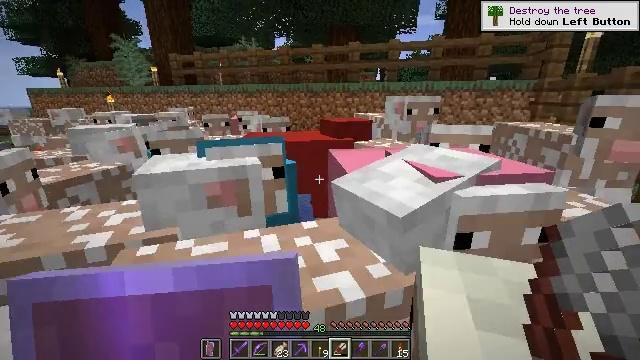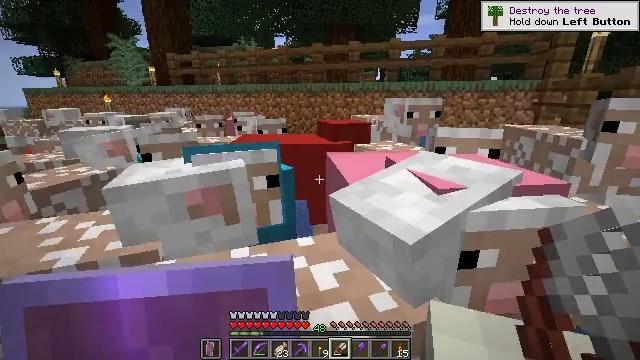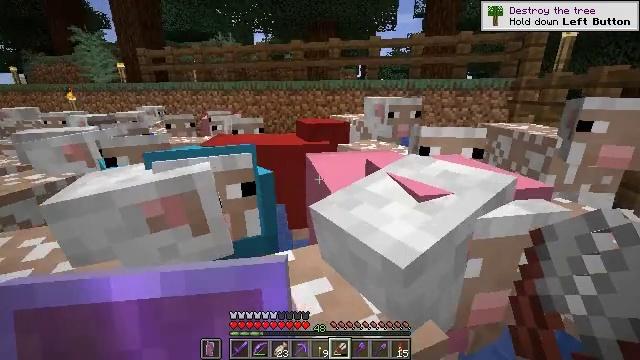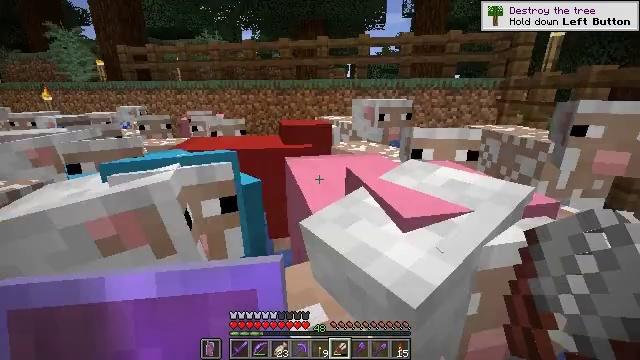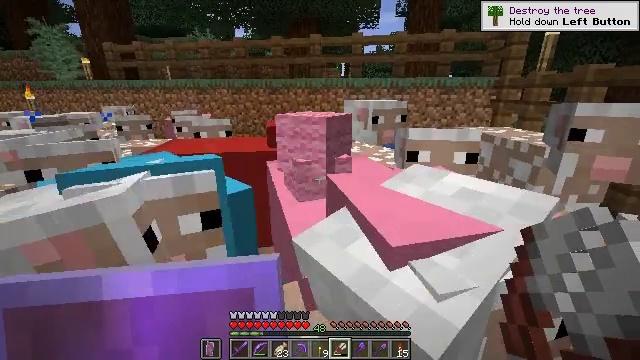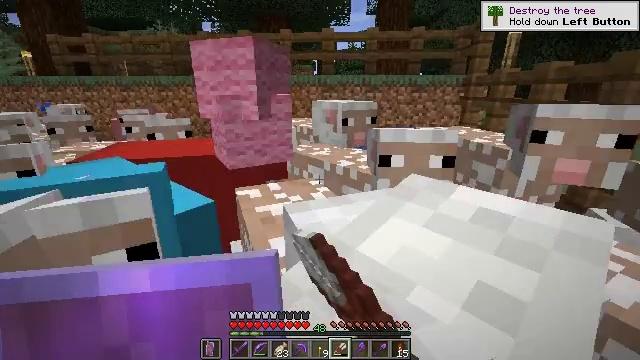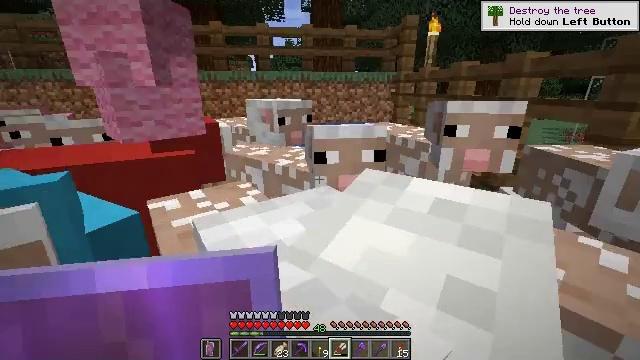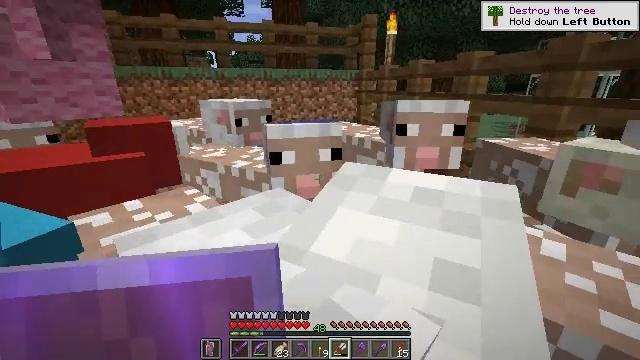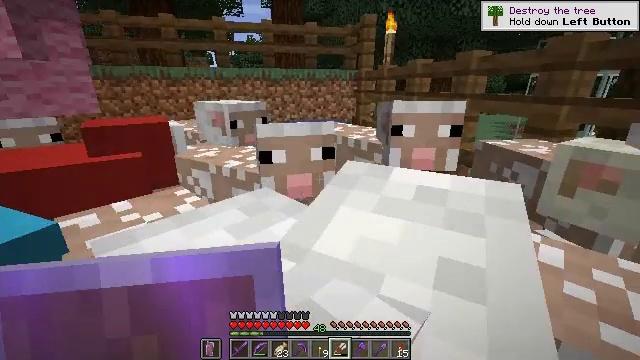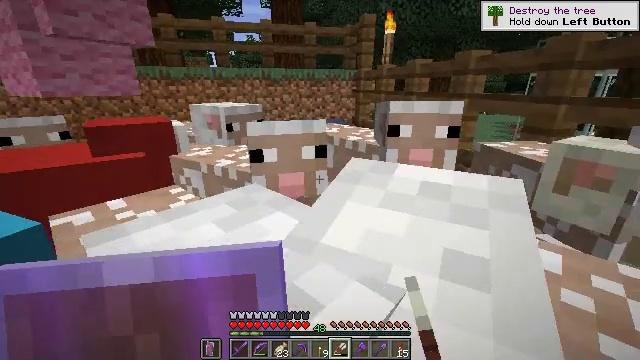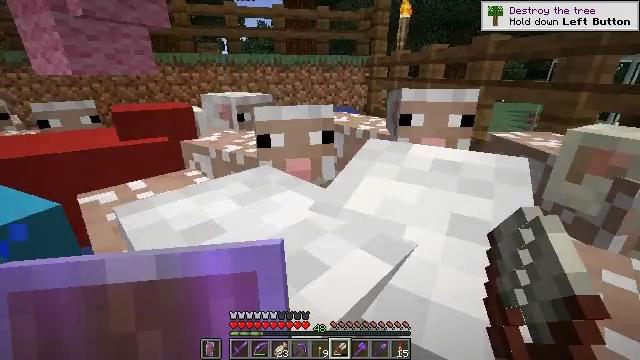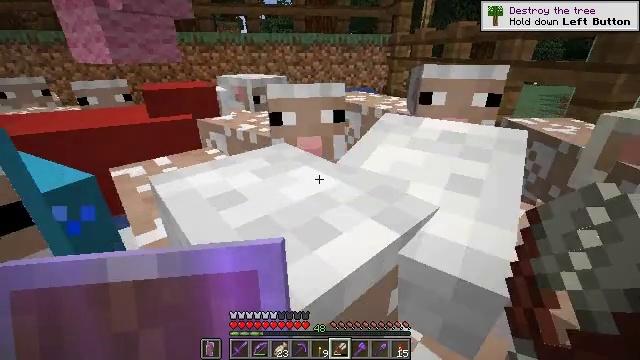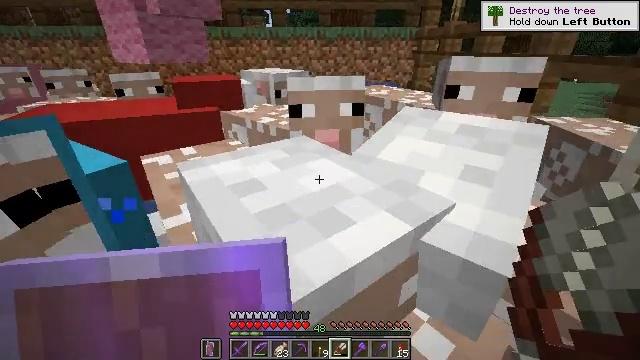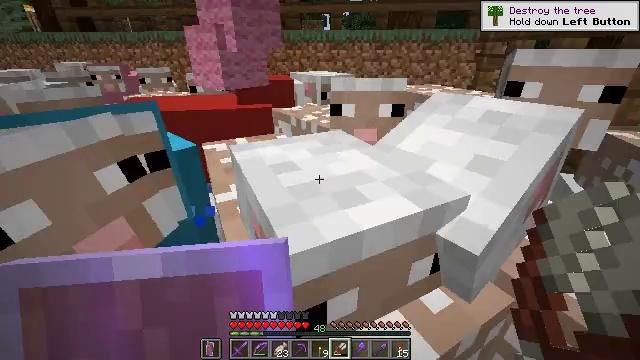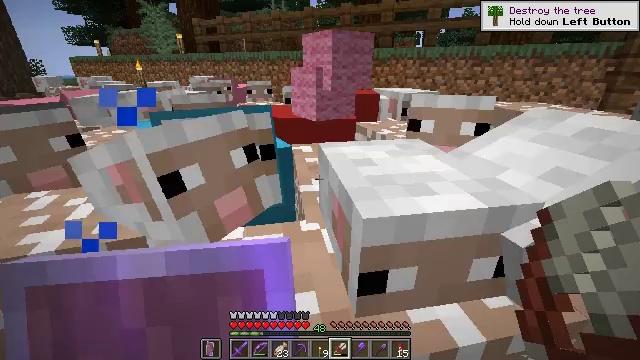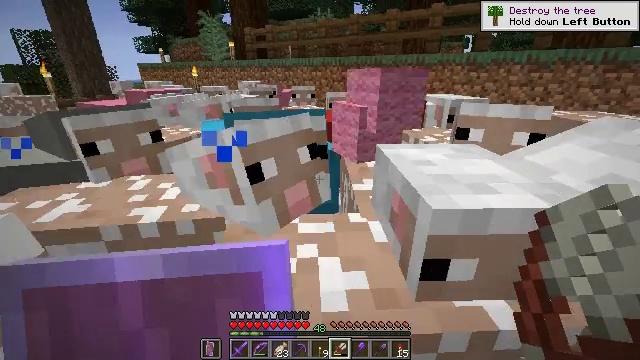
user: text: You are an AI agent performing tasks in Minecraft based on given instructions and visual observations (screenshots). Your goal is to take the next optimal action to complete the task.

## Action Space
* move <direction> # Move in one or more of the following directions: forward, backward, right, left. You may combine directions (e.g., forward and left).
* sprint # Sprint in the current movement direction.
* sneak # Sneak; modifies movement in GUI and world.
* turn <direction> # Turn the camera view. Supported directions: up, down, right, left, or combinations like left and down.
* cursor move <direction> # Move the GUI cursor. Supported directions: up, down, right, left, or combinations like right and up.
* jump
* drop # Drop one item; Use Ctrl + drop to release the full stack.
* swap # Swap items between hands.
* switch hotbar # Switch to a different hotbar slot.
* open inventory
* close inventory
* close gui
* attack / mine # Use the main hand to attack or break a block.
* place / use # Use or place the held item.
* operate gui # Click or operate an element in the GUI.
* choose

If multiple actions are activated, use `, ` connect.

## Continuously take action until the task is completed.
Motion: motion action
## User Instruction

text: craft item air
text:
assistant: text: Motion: move forward, use / place
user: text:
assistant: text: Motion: move forward, turn right
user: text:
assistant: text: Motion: move forward, turn right
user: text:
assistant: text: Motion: move forward, turn right, use / place
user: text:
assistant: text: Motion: turn right, use / place
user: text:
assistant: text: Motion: turn right, use / place
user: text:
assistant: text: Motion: turn right
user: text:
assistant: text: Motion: use / place
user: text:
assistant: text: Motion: use / place
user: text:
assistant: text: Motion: turn left and down, use / place
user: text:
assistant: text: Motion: turn left and down, use / place
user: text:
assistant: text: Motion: turn left and down
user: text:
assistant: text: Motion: turn left
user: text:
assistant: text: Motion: turn left and up
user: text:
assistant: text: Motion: turn left and up, use / place
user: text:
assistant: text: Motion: move forward, use / place
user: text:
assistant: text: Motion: move forward, use / place
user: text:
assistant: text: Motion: move forward, turn right
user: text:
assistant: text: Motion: move forward
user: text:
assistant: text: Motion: move forward, use / place
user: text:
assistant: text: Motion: move forward, use / place
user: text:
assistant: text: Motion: use / place
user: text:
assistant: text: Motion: use / place
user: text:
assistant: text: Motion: turn left
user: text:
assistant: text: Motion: turn left
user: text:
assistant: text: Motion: turn left, use / place
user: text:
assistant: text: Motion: use / place
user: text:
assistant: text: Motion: use / place
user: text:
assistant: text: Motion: turn right
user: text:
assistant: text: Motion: turn right